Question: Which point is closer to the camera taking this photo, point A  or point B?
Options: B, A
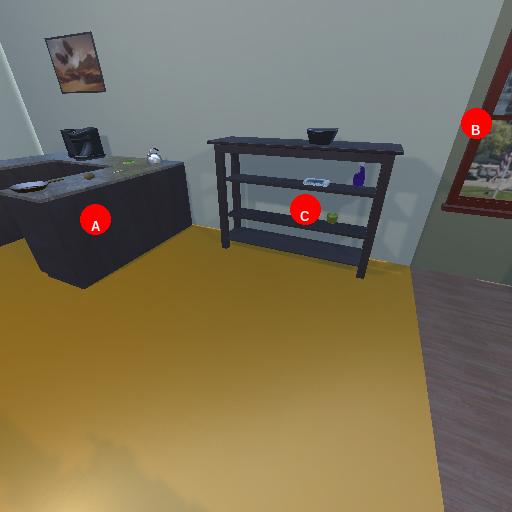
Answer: B